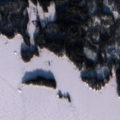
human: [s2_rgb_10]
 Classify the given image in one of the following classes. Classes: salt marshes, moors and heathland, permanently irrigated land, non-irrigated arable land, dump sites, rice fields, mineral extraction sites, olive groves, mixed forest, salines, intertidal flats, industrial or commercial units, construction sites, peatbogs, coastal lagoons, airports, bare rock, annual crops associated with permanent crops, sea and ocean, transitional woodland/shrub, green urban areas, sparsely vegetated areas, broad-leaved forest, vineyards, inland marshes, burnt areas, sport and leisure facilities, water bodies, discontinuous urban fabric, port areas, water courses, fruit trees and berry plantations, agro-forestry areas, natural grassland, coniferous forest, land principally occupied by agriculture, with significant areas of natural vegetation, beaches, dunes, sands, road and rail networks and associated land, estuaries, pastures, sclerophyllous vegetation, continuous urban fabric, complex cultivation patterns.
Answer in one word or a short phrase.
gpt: coniferous forest, transitional woodland/shrub, sea and ocean